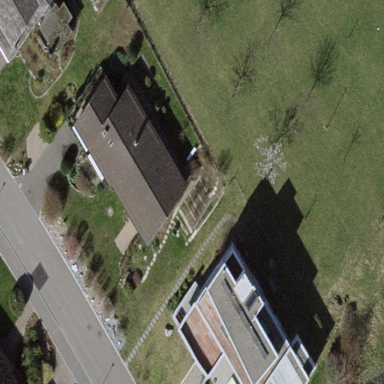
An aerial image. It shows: Building with gabled roof.